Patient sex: F
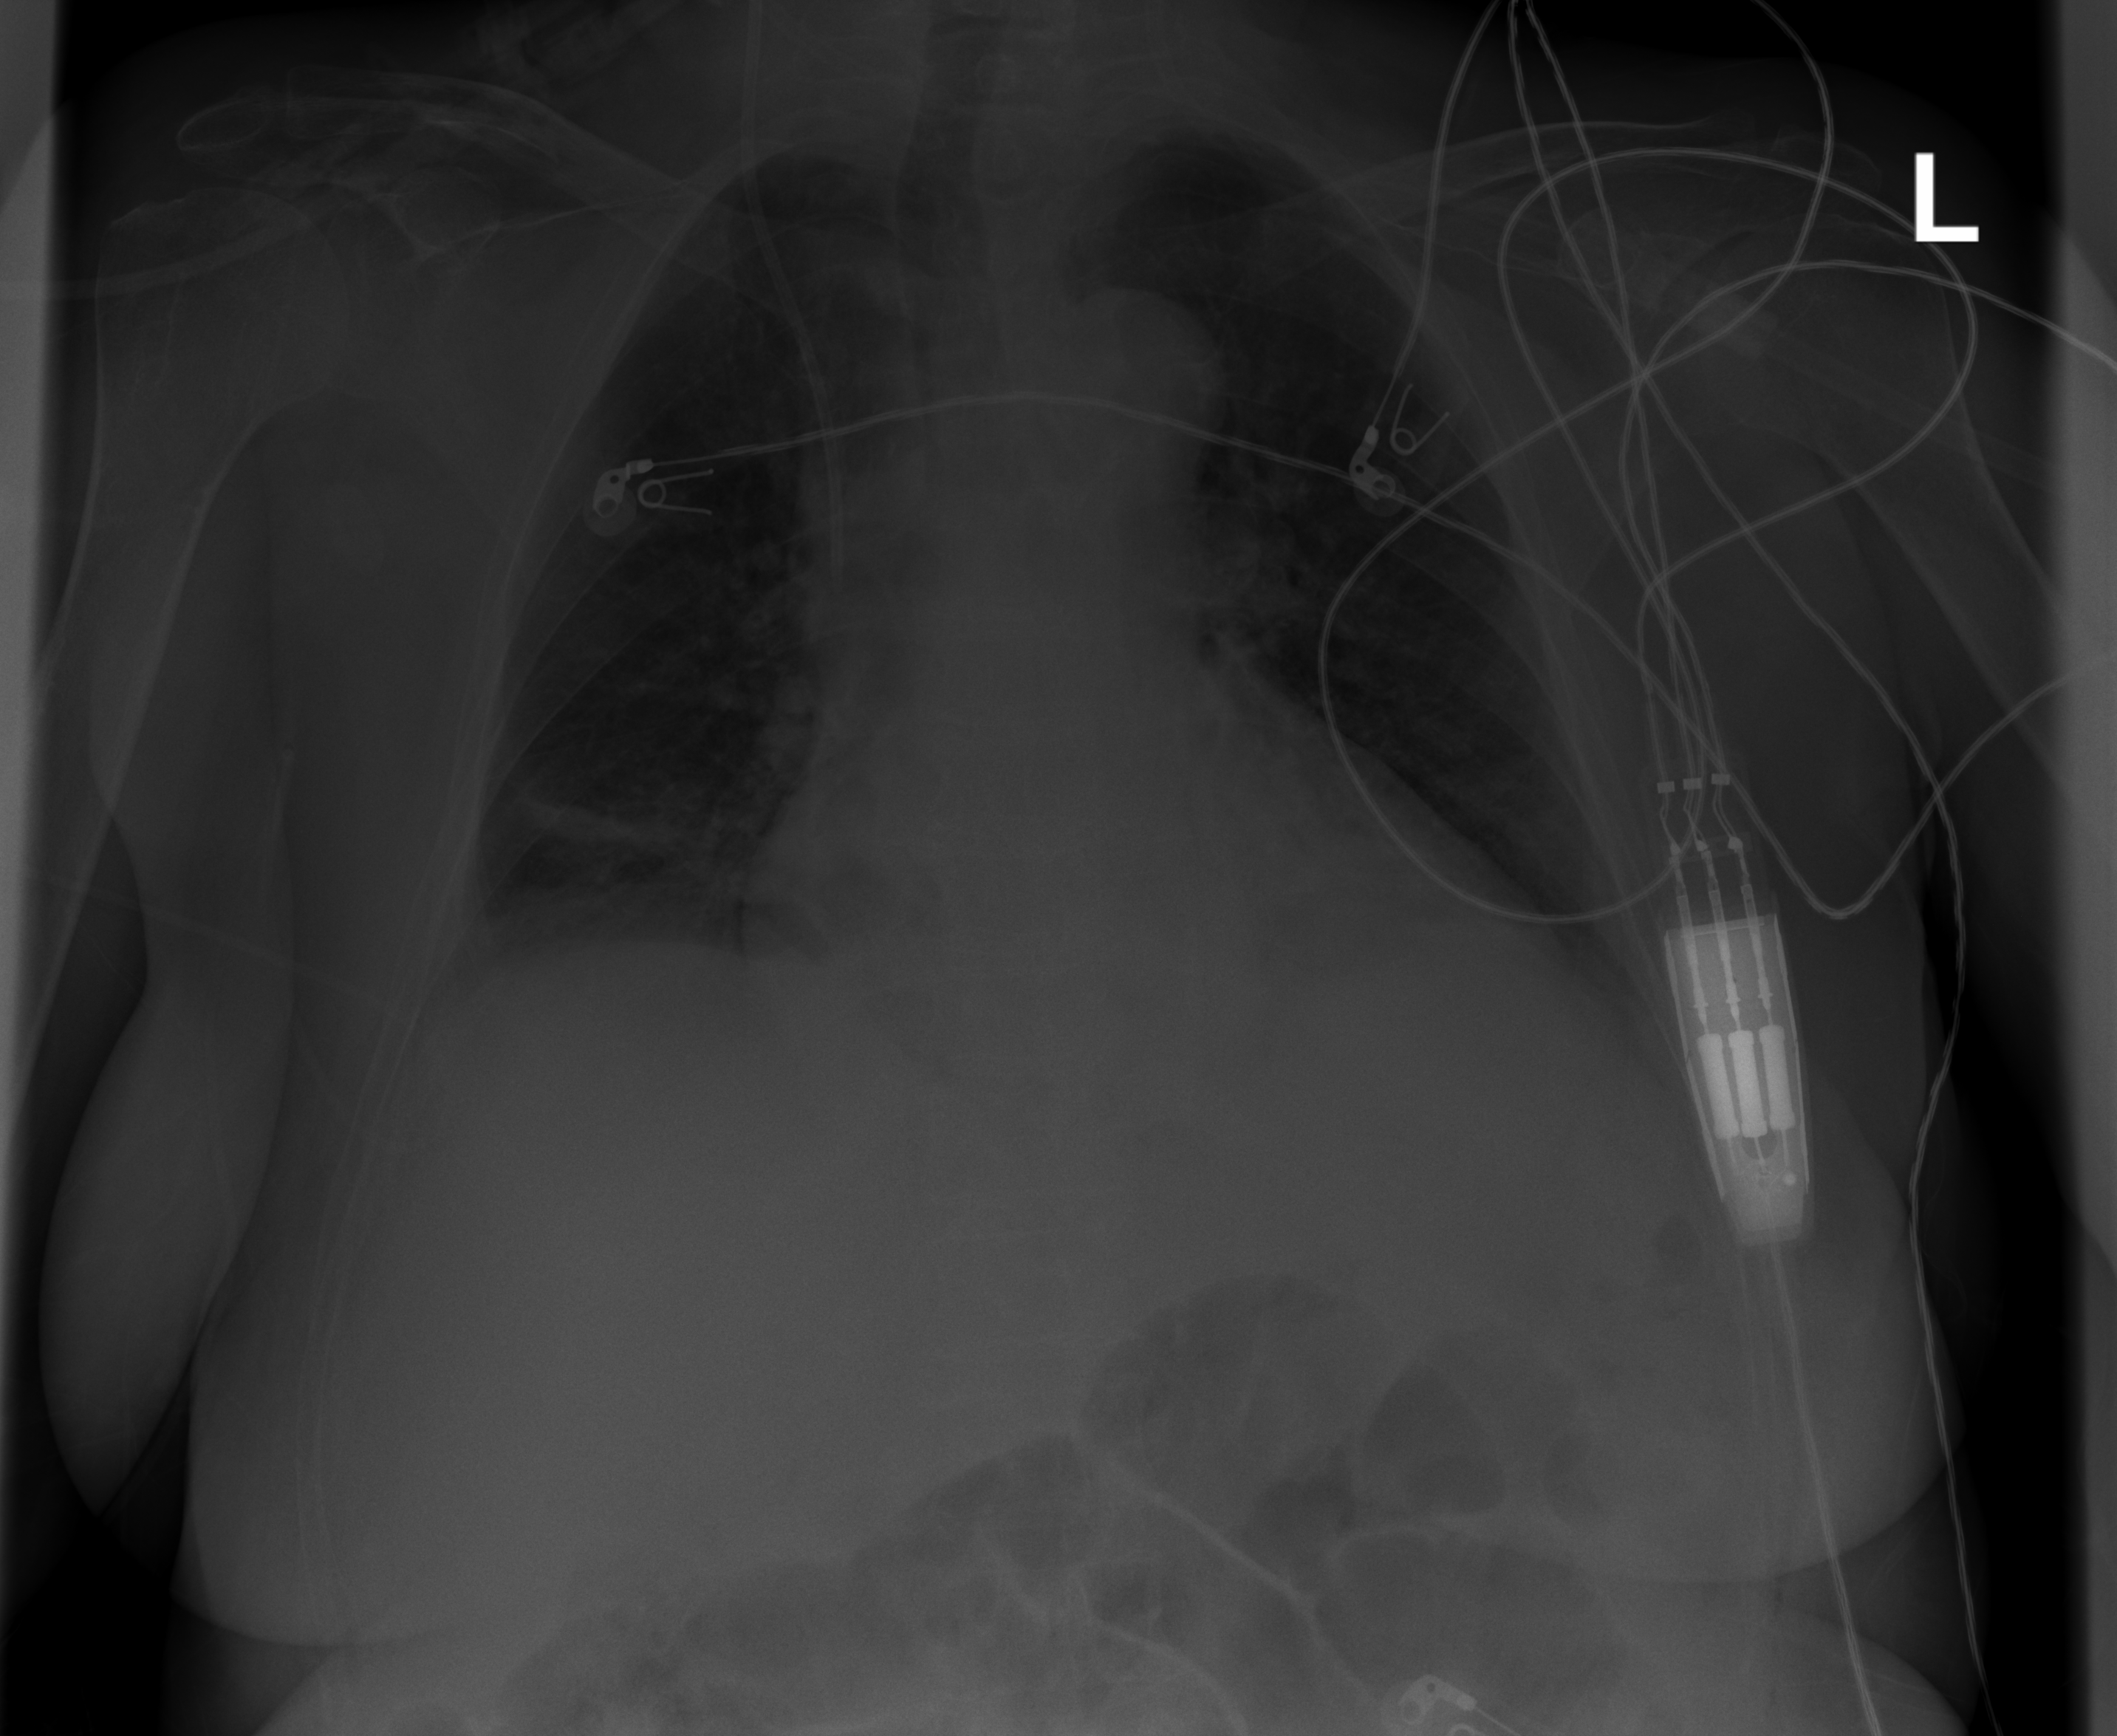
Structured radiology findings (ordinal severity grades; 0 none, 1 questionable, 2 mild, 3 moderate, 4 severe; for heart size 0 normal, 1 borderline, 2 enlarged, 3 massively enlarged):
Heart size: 2
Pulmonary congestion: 2
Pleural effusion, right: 2
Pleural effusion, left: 2
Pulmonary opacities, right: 2
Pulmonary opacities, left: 0
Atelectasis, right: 2
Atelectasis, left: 0